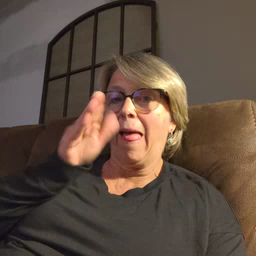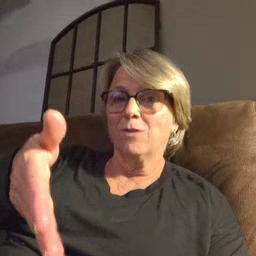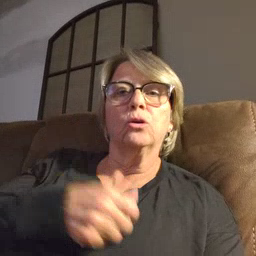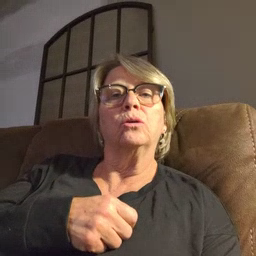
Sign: after